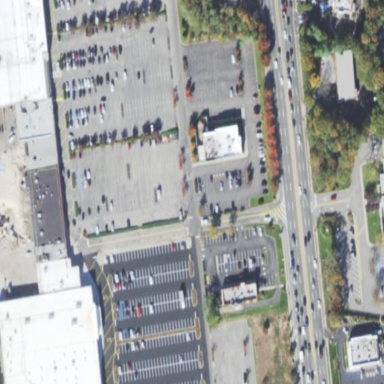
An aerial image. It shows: Retail area.